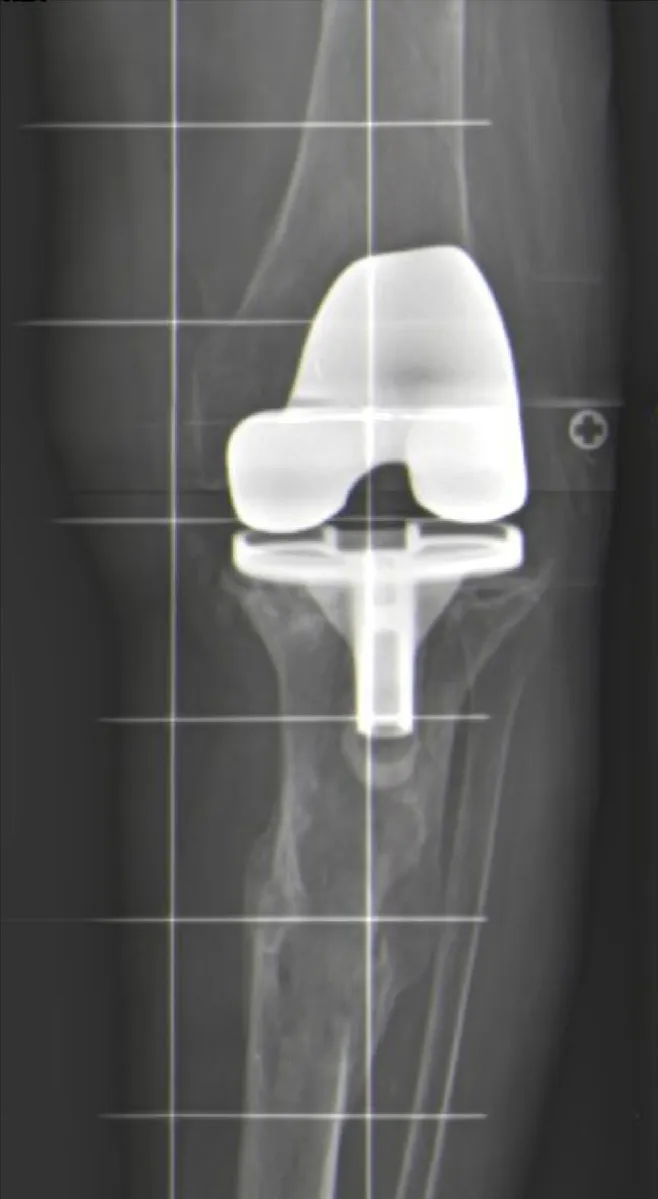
Periprosthetic pathologic fracture of the left tibia. An osteolytic pattern due to an evolved Hydatid Cyst is visible.
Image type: radiology (x_ray)